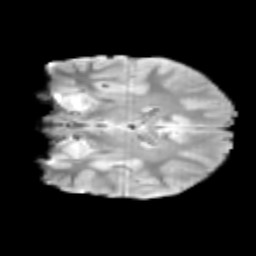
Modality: T2w
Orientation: coronal
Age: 11
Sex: male
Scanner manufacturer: siemens
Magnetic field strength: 3 T
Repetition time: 3.8 s
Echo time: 0.07 s